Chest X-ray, PA view. Patient: 26 years old, sex F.
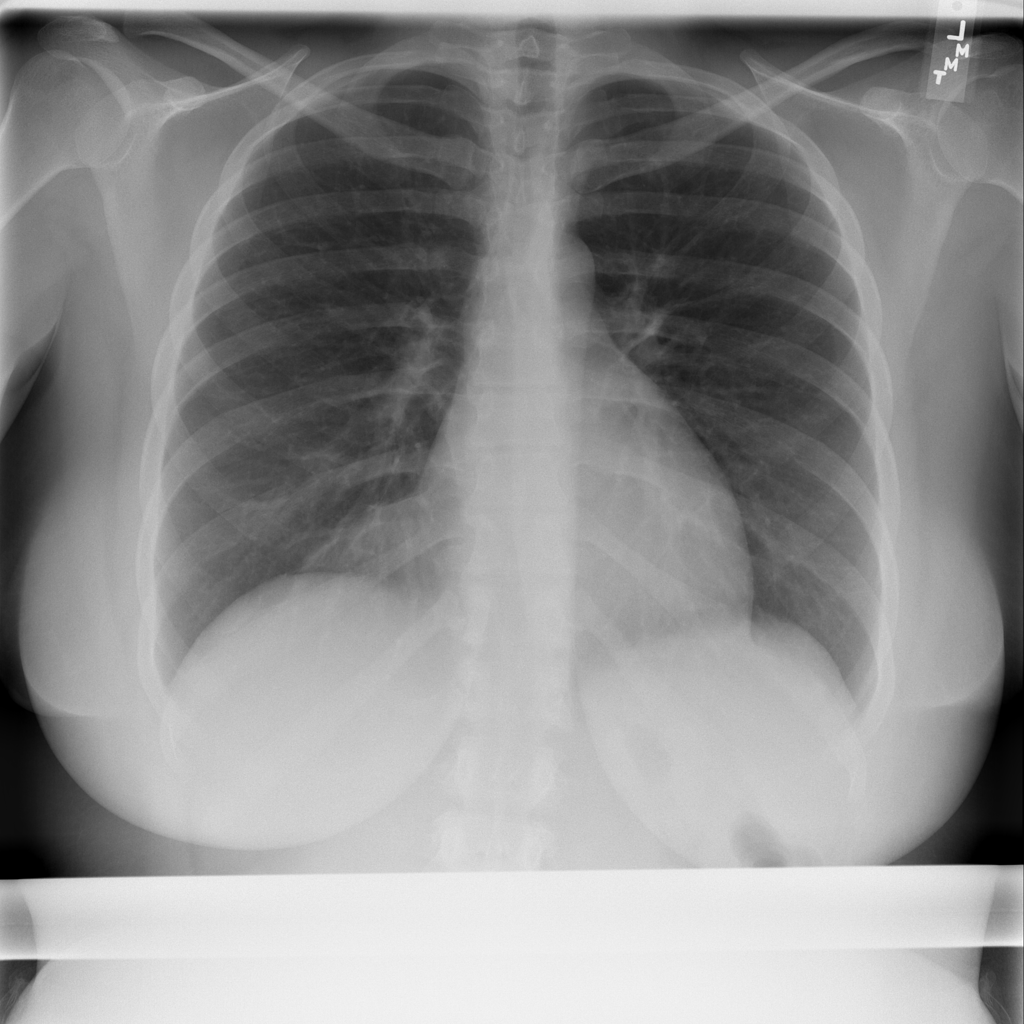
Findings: No Finding